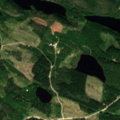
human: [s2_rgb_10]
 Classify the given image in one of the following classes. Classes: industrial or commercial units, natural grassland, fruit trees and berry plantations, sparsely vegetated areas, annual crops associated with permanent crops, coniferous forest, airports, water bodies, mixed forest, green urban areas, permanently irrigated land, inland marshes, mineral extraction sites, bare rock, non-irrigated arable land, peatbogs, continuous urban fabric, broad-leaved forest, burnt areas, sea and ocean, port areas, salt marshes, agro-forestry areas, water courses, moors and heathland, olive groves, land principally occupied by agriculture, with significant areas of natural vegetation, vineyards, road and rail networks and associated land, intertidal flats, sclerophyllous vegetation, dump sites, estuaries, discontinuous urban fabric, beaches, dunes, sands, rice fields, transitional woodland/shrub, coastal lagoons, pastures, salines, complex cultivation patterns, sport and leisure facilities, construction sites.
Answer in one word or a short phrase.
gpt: coniferous forest, mixed forest